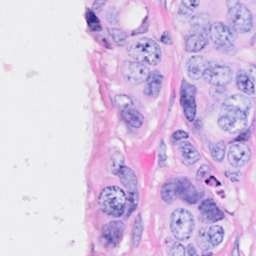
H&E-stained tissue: Breast